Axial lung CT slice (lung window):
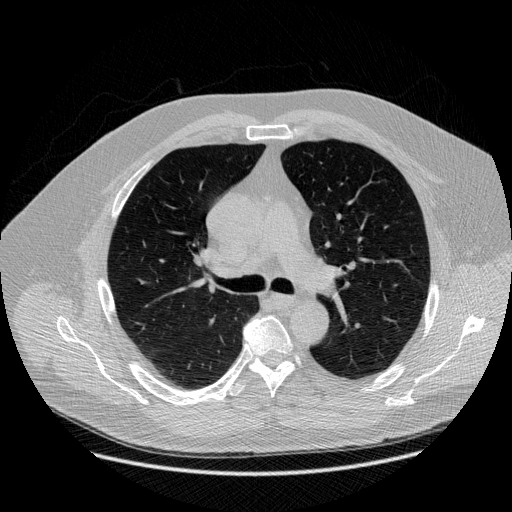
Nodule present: no